Question: I'm having this issue where all my embeds are together. How do I separate them?

My issue is that every time I run the embeds send together, I know the issue but how do I fix it?
I've already tried to add those little (;) things that supposedly ends the line. I'm new to discord.js.
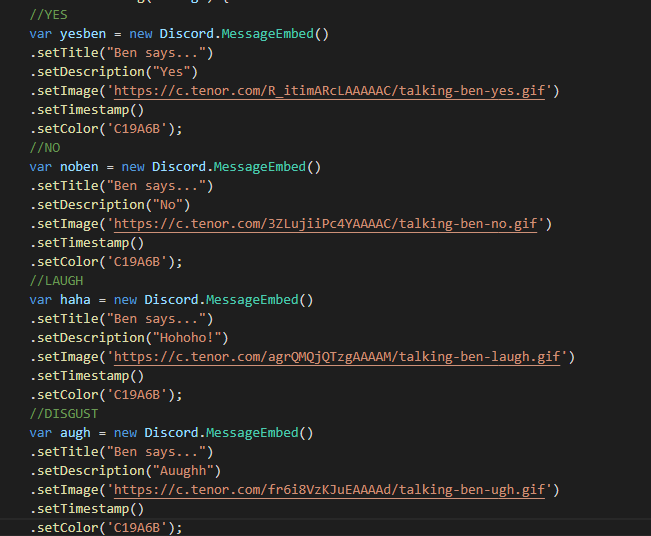
Answer: You need to create a separate files with their own command properties such as 'yesben.js' and create them,
'''
var yesben = new Discord.MessageEmbed()
.setTitle("Ben says..")
.setDescription("Yes")
.setImage()
.setTimestamp()
.setColor()
message.channel.send(yesben) // if this is a v12 discord.js
message.channel.send({embeds: [yesben]}) //if this is a v13 discord.js
'''
You can make them as array too:
'''
var array = ["Yes", "No", "Augh", "Hohoho"]
var math = Math.floor(Math.random() * array.length)
var embed = new Discord.MessageEmbed()
.setTitle("Ben says..")
.setDescription(array[math])
.setImage() //If you create like this, idk how to send the image same with array
.setTimestamp()
.setColor()
message.channel.send(embed) // if this is a v12 discord.js
message.channel.send({embeds: [embed]}) //if this is a v13 discord.js
You might get an error like 'empty string' because of your 'setDescription'
'''
All you have to do is to make it as string
'''
.setDescription('${array[math]}')
'''